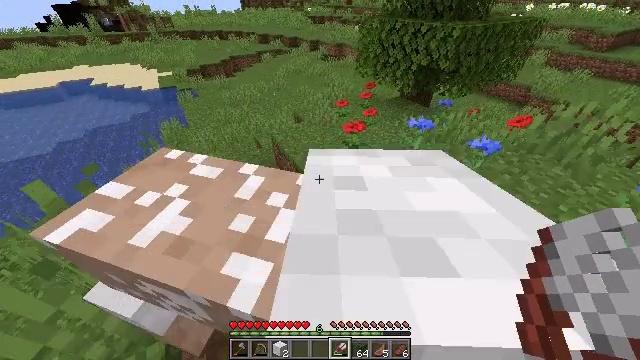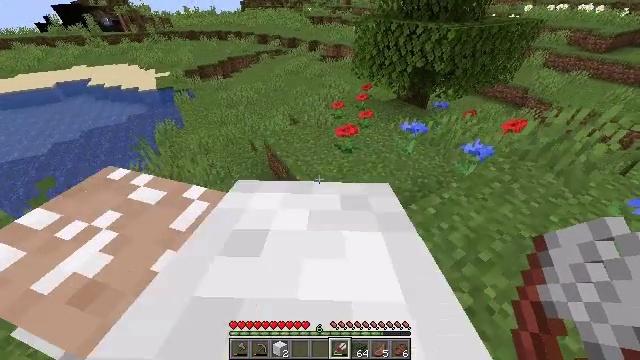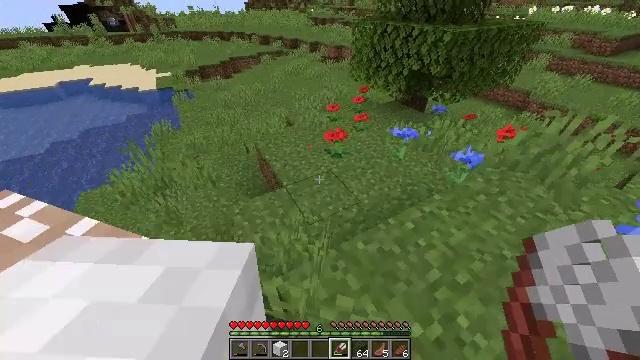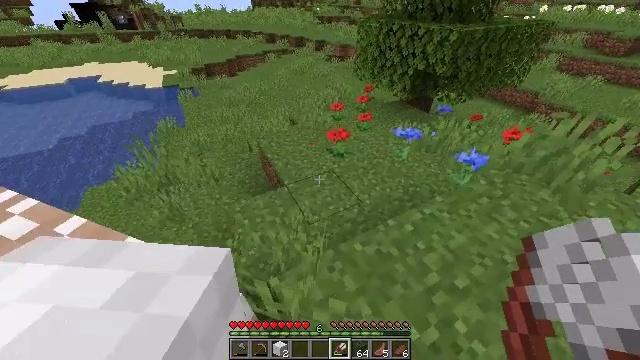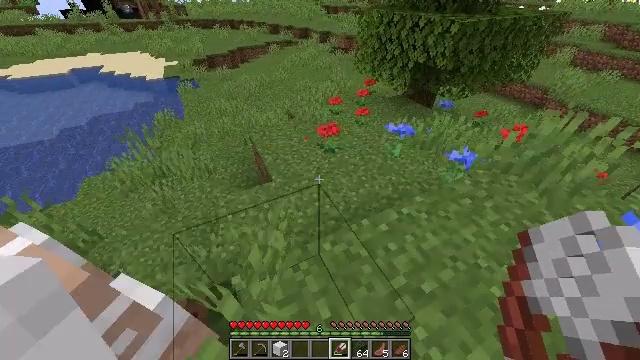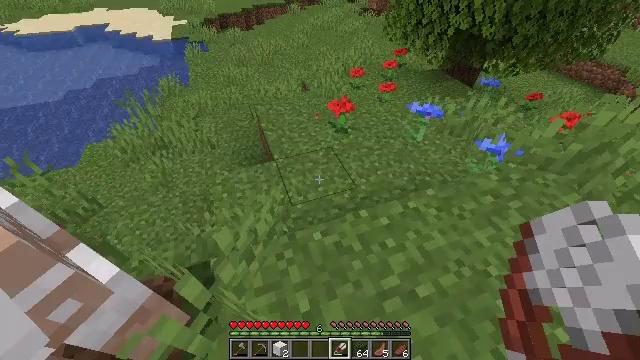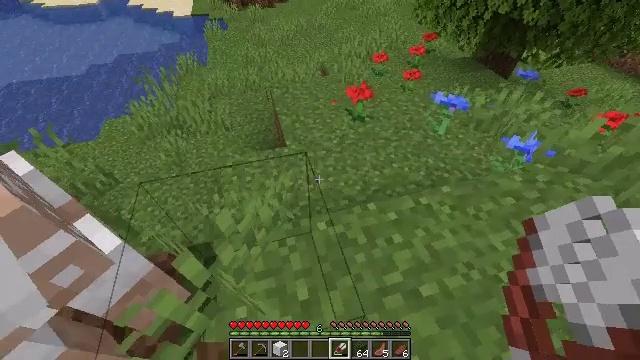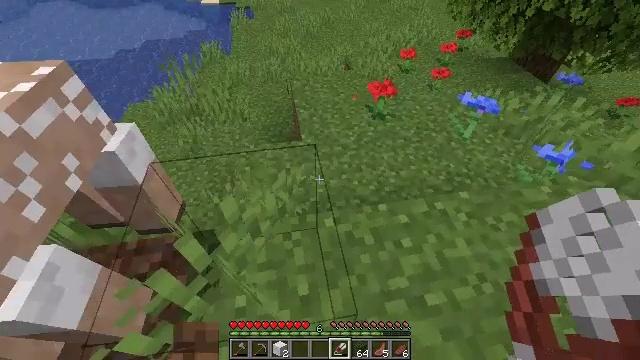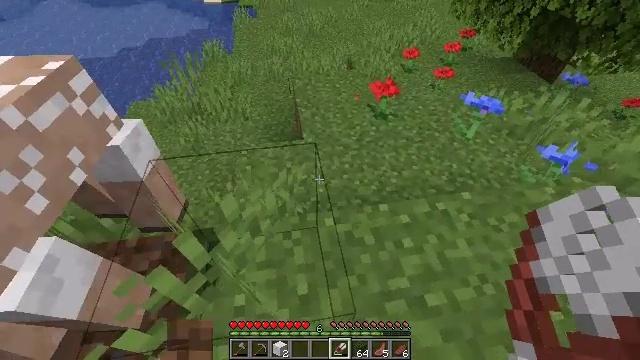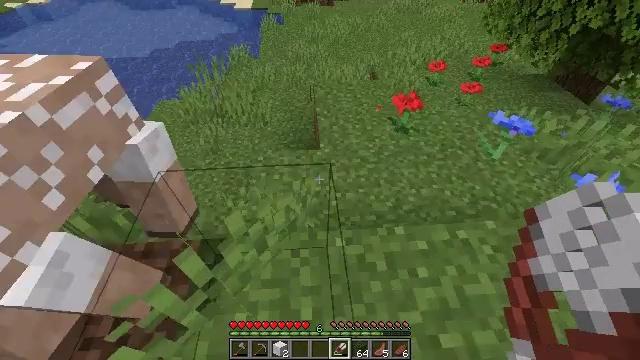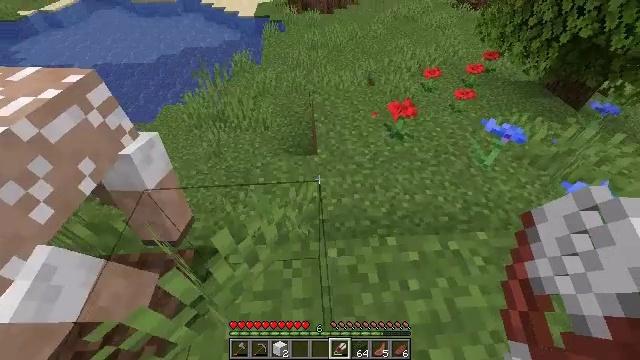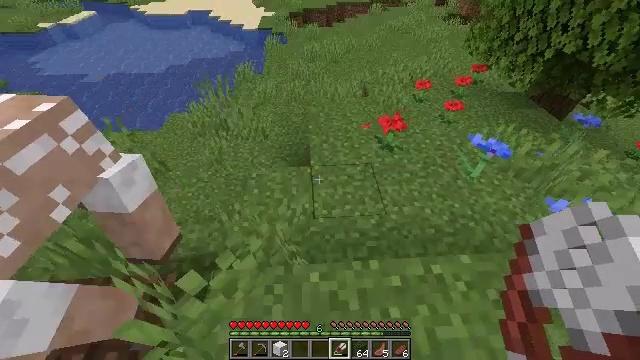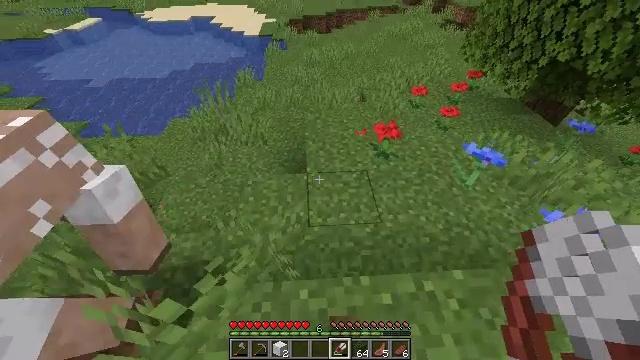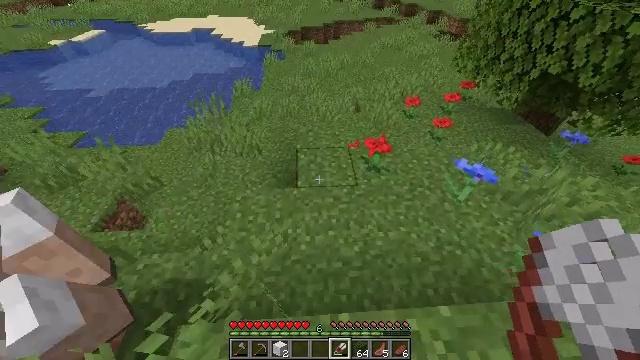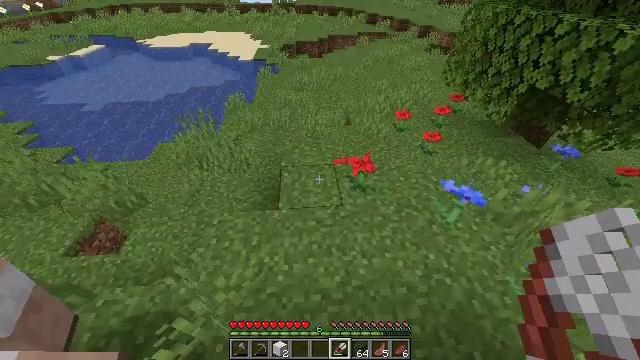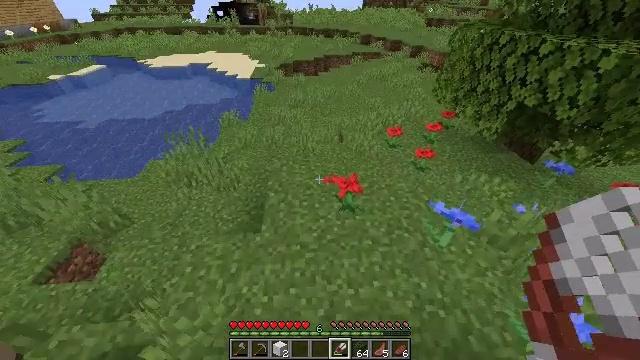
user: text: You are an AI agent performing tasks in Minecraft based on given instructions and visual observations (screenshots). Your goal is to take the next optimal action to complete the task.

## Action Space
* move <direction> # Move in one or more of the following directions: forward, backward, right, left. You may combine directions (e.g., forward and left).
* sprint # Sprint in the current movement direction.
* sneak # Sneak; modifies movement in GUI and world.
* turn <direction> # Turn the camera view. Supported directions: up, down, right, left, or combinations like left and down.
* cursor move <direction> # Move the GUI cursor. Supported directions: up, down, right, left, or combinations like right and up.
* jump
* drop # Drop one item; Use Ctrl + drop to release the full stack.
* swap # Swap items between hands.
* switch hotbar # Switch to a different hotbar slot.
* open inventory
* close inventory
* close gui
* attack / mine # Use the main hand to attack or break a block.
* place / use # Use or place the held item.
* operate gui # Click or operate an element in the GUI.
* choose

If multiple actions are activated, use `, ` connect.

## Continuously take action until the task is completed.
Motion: motion action
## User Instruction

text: Create a white carpet using wool.
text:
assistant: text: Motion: move forward and move right, sprint
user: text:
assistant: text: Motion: move forward and move right, sprint
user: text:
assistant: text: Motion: move right, sprint, turn left
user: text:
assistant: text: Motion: sprint, turn left and down
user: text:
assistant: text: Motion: sprint, turn left and down
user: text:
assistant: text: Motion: sprint, turn left and down
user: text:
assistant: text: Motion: sprint, turn left
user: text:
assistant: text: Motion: sprint
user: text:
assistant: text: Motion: move forward, sprint, turn left and up
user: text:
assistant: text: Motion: move forward and move right, sprint
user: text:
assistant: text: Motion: move forward and move right, sprint
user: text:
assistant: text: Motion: move forward and move right, sprint
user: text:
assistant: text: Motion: move forward and move right, sprint, turn up
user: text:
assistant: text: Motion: move forward and move right, sprint, turn up
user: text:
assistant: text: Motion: move forward and move right, sprint, turn up
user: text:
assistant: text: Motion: move forward, sprint, turn up
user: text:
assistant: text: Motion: move forward, sprint, turn up
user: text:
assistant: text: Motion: move forward, sprint, turn up
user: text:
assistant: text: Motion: move forward, sprint, turn up
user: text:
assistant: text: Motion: move forward, sprint, turn up
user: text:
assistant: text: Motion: move forward, sprint, turn up
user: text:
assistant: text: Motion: move forward, sprint, turn up
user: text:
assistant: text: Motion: move forward, sprint
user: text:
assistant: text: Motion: move forward, sprint
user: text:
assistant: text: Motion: move forward, sprint, jump
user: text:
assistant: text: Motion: move forward, sprint, jump
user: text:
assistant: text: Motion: move forward, sprint, jump
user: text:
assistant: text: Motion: move forward, sprint, jump
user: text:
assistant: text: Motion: move forward, sprint, jump
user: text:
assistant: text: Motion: move forward, sprint, jump